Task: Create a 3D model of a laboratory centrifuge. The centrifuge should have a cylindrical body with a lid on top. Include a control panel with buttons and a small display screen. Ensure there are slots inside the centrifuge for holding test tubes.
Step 654:
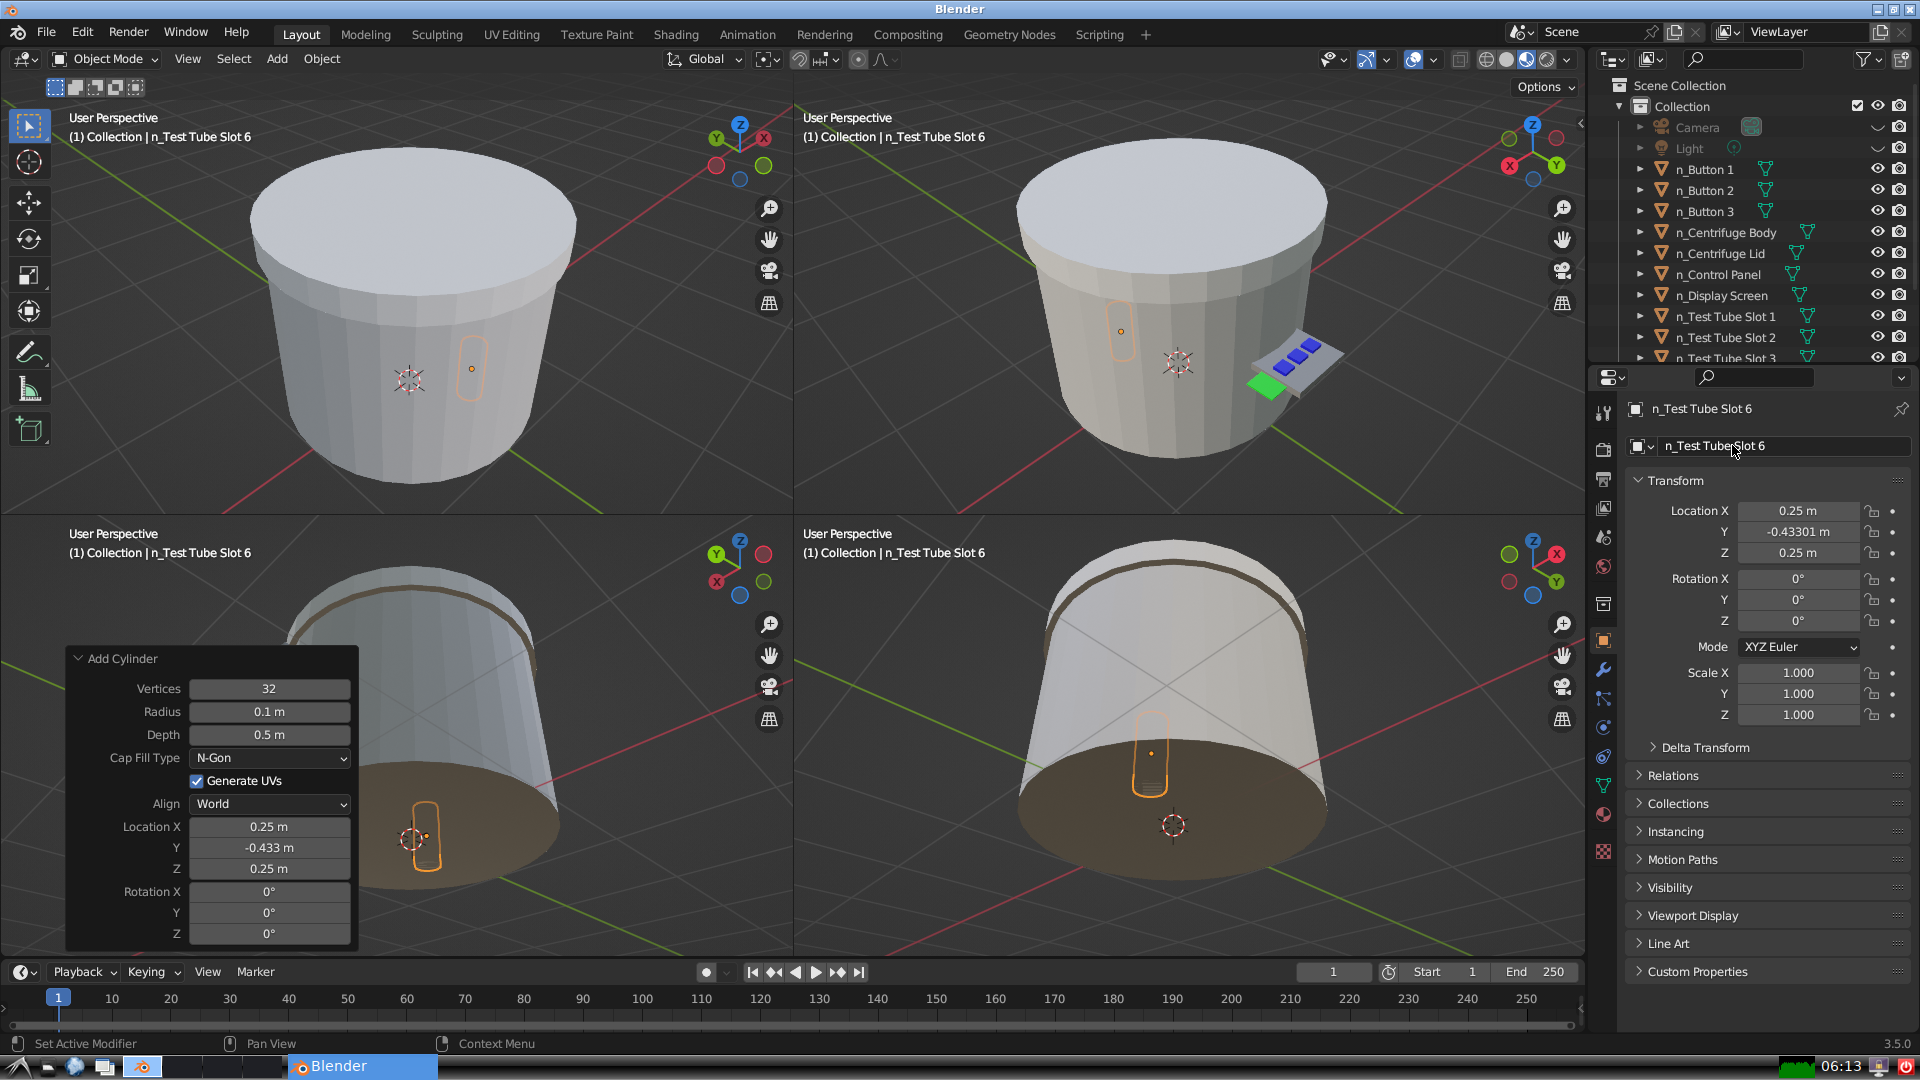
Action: {"mouse_move": [1603, 815]}